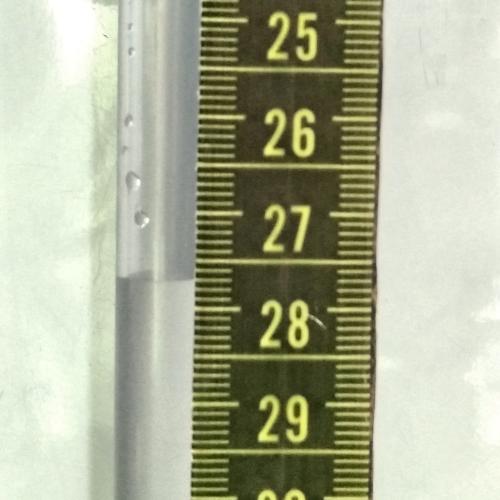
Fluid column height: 27.7 cm